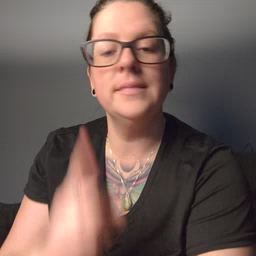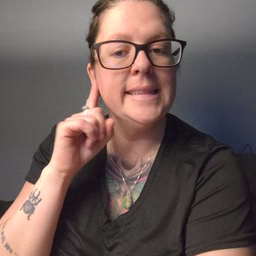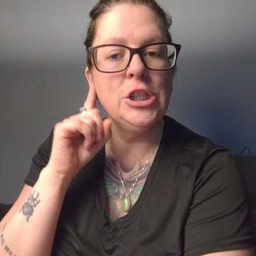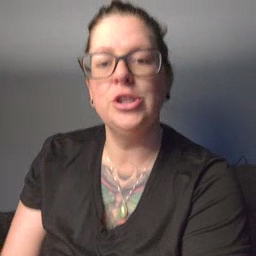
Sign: hear